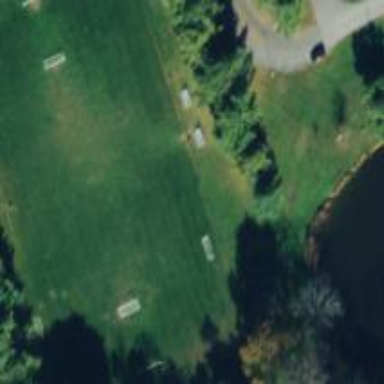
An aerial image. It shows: Pitch designated for field hockey and lacrosse.